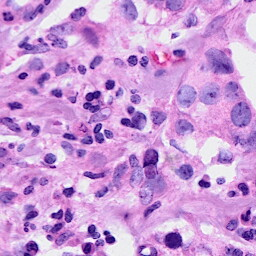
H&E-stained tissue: Breast